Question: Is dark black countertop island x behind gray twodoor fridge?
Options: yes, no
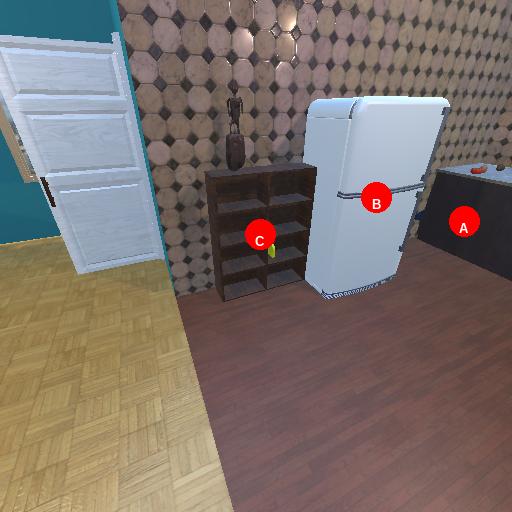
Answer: yes